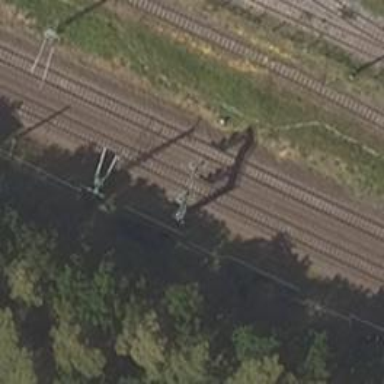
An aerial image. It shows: Railway signal.